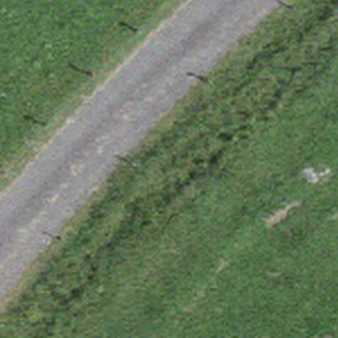
Label: other